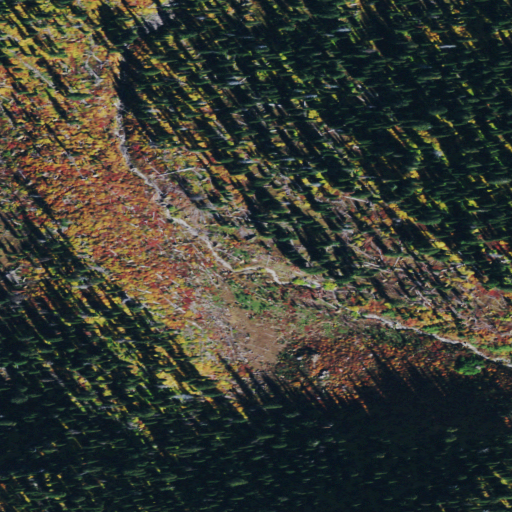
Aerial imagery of depression(s) in Montana named Silver Basin containing evergreen forest and shrub